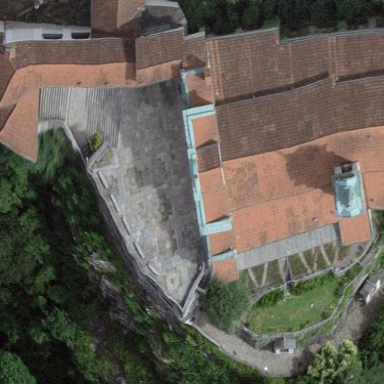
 which is place of worship and popular attraction for tourists."